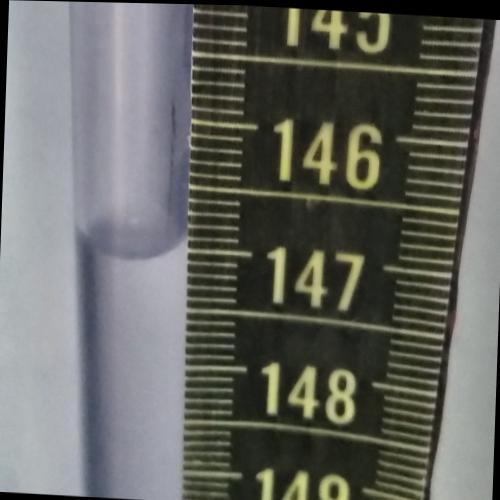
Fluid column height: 147.0 cm